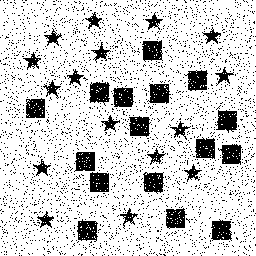
Squares: 16
Triangles: 0
Stars: 16
Total shapes: 32